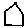
Label: house